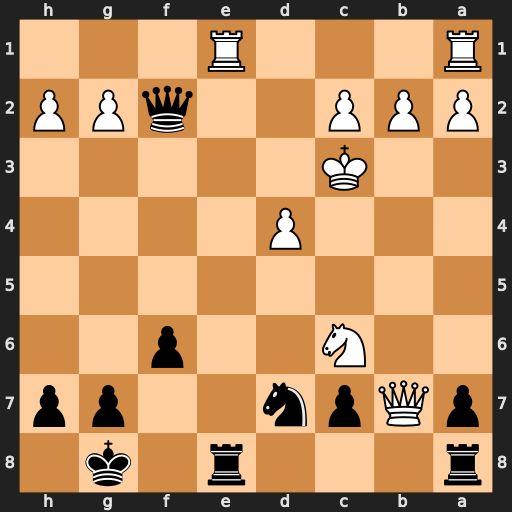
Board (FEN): r3r1k1/pQpn2pp/2N2p2/8/3P4/2K5/PPP2qPP/R3R3
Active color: b
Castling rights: -
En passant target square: -
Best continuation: Re3+ Rxe3 Qxe3+